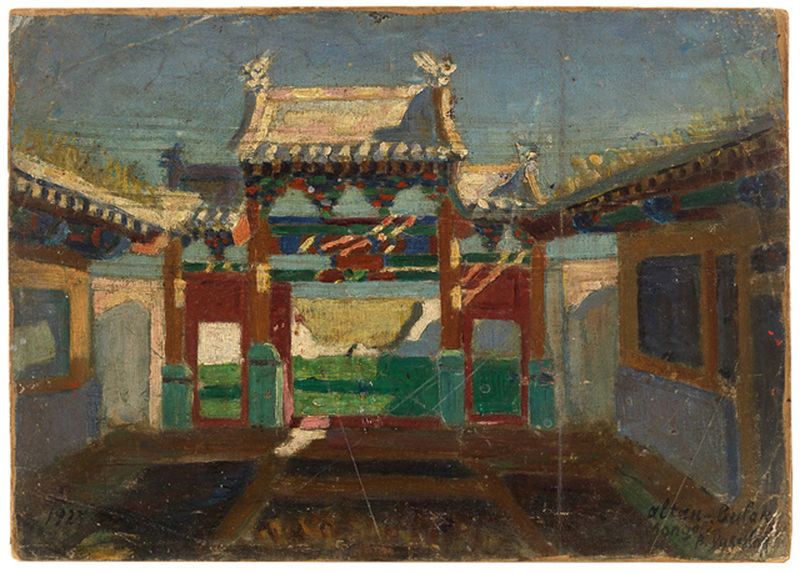
Titel: Far Eastern Scene (Altan Bulak, Mongolia), Far Eastern Scene (Altan Bulak, Mongolia)
Künstler: Boris Vasilov
Standort: Amherst (Massachusetts, USA)
Institution: Mead Art Museum, Amherst College
Schlagwörter: architecture, blue, red, religious, window, black, gray, green, grey, interior, painting, japanese, brown, floor, sky, building, house, landscape, roof, color, door, temple, buildings, colors, colours, chinese, asian, colour, japan, china, site, inside, asia, korean, ëntrance, korea